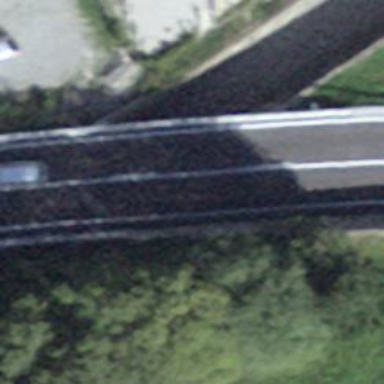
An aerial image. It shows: Road tunnel designed for service vehicles.